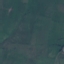
Land use / land cover class: Pasture